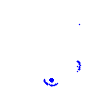
Particle: kaon